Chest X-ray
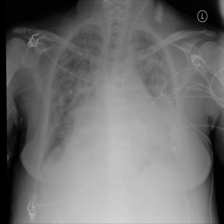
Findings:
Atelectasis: negative
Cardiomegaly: positive
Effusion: negative
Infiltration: negative
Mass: negative
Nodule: negative
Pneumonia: negative
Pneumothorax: negative
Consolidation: negative
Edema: positive
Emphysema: negative
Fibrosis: negative
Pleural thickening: negative
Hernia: negative